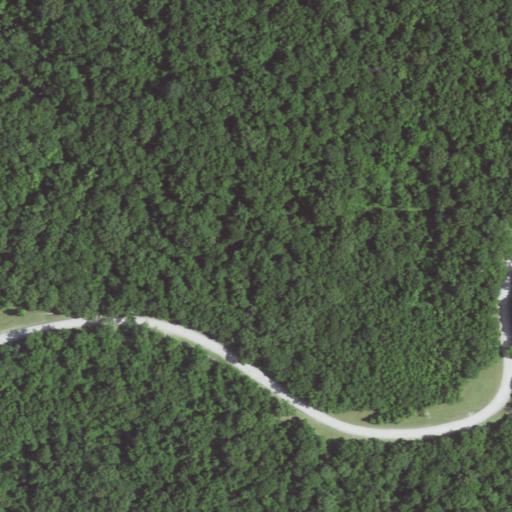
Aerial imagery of island in Louisiana named Cote Blanche Island containing mixed forest, pasture, shrub, evergreen forest, open development, and low intensity development